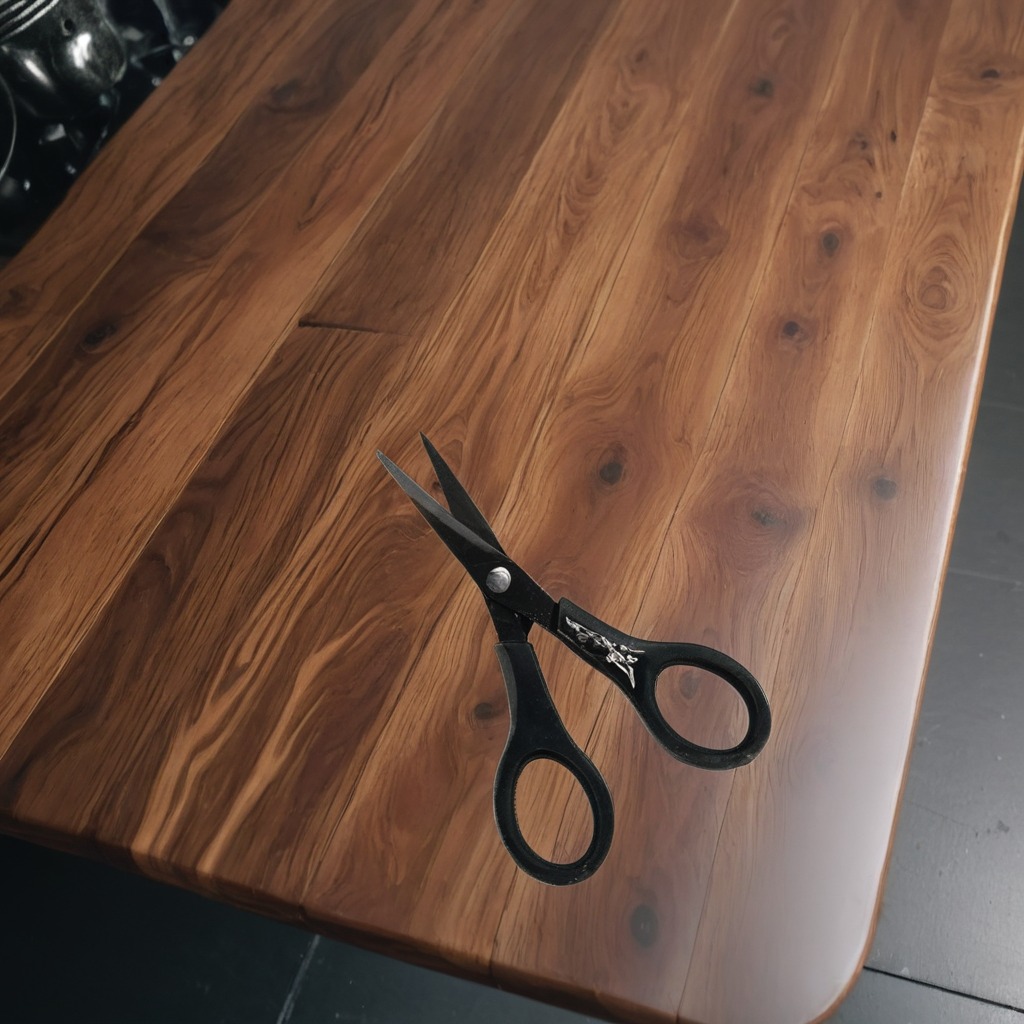
A scissor lies on the oil-spilled wooden table in a vintage motorcycle garage.